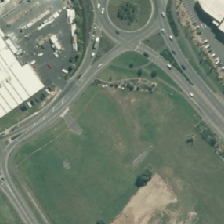
Land cover: urban_parkland